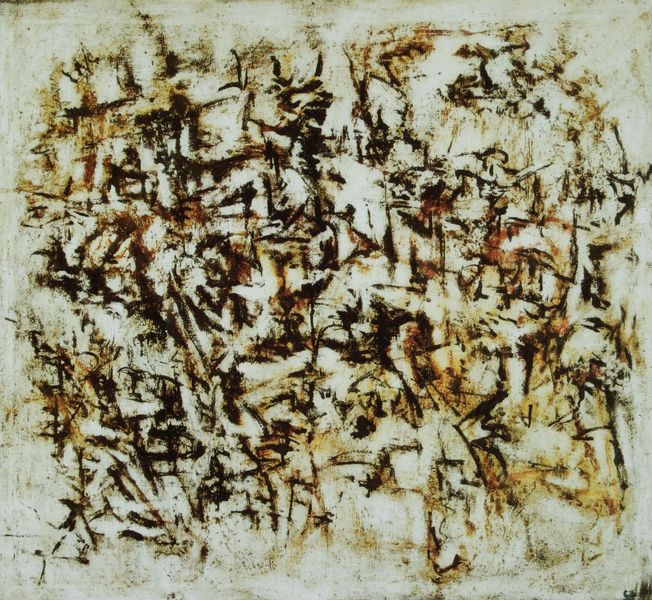
Titel: Crescicato
Künstler: Helmut Sturm
Standort: München
Institution: (Privatbesitz)
Schlagwörter: dunkel, kampf, kopf, körper, schatten, weiß, gelb, grün, menschen, ocker, bewegung, braun, hell, kreide, schwarz, beige, tanz, wald, moderne, abstrakt, modern, linien, krieg, ernst, striche, max ernst, surrealismus, kohle, technik, wirr, rotbraun, struktur, schwart, quadrat, gegenstandslos, mischtechnik, krakelee, höhlenmalerei, ecriture automatique